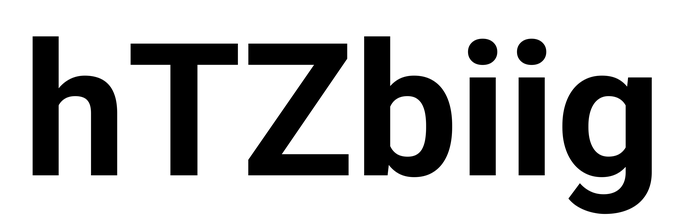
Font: Roboto_Bold